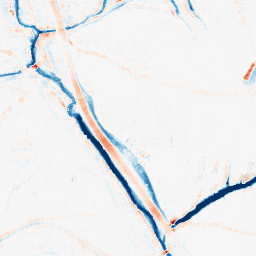
Category: morphological
Decomposition family: morphological_ellipse
Decomposition parameters: operation: average
width: 10
height: 10
Upsampling method: quartic
Upsampling parameters: scale: 2
Upsampling scale: 2